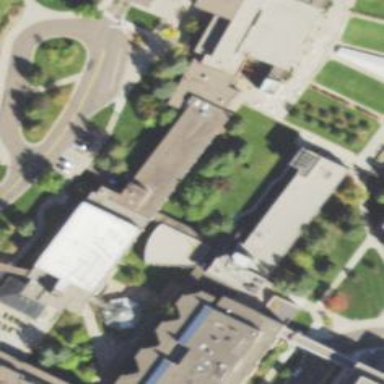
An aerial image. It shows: University building.